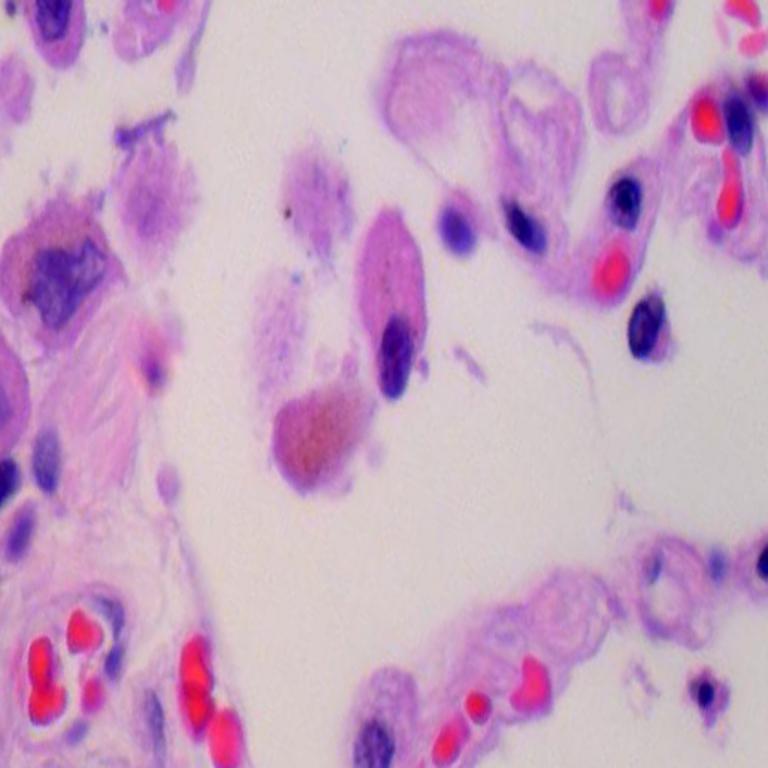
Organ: lung
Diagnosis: benign